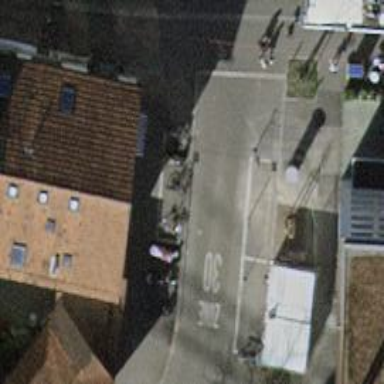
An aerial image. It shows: Bicycle parking area with stands.